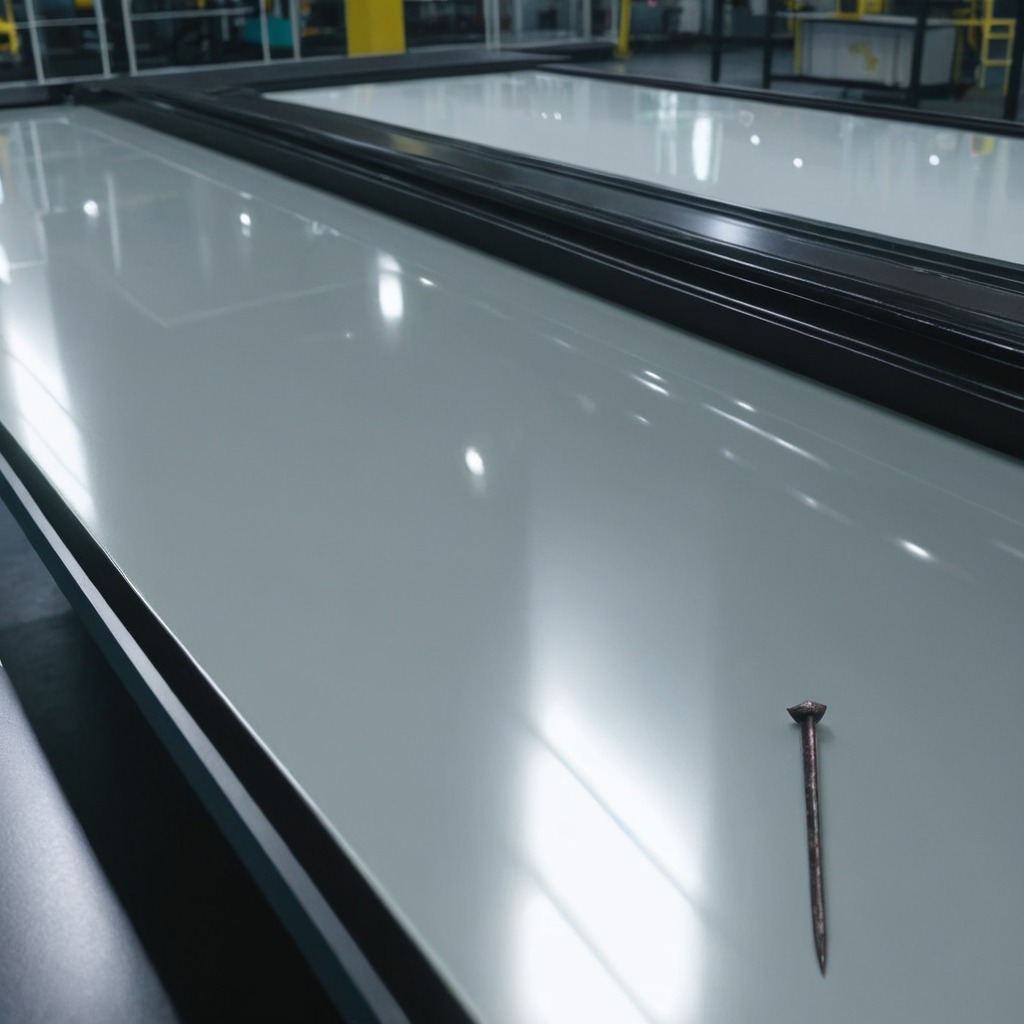
A nail is lying on a high-gloss table in a ship maintenance bay industrial lighting.